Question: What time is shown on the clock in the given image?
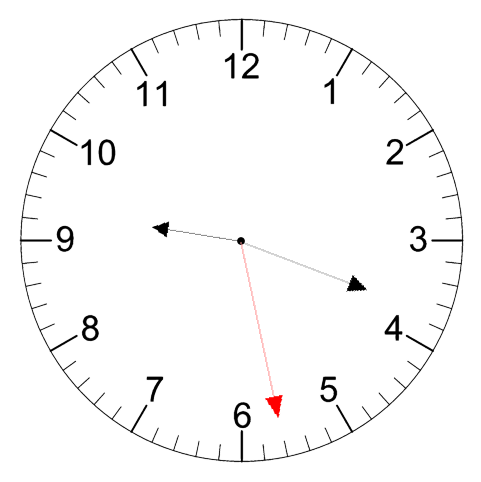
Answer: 09:18:28